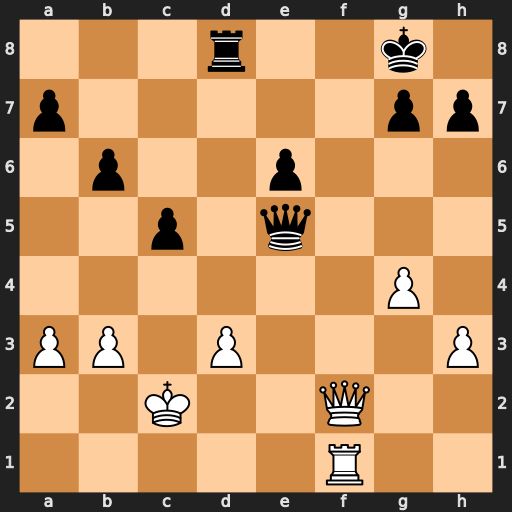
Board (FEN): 3r2k1/p5pp/1p2p3/2p1q3/6P1/PP1P3P/2K2Q2/5R2
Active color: w
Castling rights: -
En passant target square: -
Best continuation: Qf7+ Kh8 Qf8+ Rxf8 Rxf8#